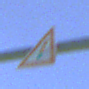
Verkehrszeichen: Lichtzeichenanlage
Umgebung: Outdoor, Nature
Tageszeit: Midday
Wetter: Clear
Licht: Natural
Jahreszeit: Summer
Kontrast: HighContrast